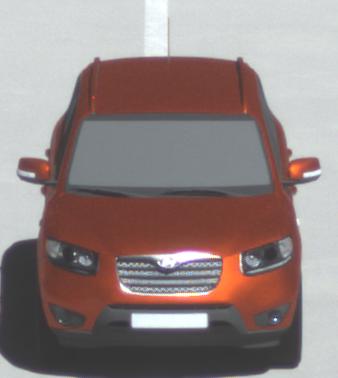
Make: Hyundai
Model: Santa Fe 2.4
Detailed model: Santa Fe (CM)
Model produced from: 2010/01
Model produced until: 2012/09
Doors: 5
Color: orange
Road condition: dry road
Daytime: morning or afternoon
Contrast: high contrast